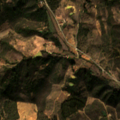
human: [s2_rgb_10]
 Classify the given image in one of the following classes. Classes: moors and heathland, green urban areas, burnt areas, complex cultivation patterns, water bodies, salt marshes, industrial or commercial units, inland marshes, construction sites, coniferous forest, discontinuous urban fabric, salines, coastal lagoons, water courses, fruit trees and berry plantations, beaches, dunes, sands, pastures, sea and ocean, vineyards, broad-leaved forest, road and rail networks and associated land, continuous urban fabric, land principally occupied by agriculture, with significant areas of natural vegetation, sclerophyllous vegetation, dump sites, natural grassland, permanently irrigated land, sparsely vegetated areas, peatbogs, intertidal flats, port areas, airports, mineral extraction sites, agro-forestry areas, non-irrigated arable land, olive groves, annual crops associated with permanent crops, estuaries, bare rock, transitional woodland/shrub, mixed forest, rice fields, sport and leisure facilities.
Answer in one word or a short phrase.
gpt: land principally occupied by agriculture, with significant areas of natural vegetation, broad-leaved forest, sclerophyllous vegetation, transitional woodland/shrub